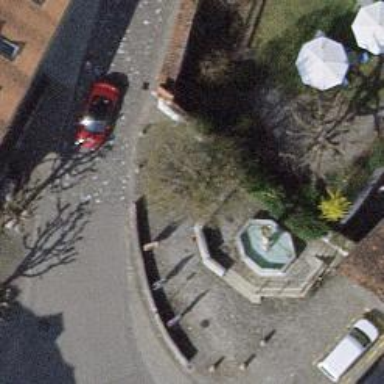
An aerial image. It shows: Bollard.